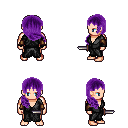
a pixel art fantasy rpg character, male body template, human, light skin, gray robe, gold greaves, purple right-swept hairstyle, leather bracers, dagger, four views (front, back, left, right), 2x2 character sprite sheet, small pixel art, hard edges, no anti-aliasing